Interaction volume radius: 5 \u00c5
Interaction volume height: 15 \u00c5
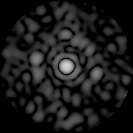
Disorder parameter: 0.84